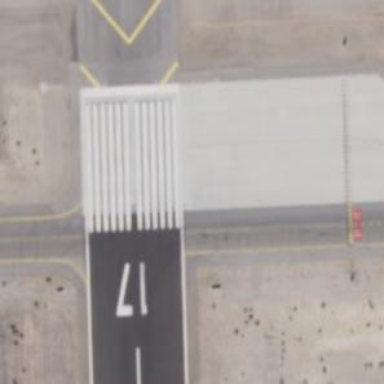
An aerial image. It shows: Asphalt runway at the airport.